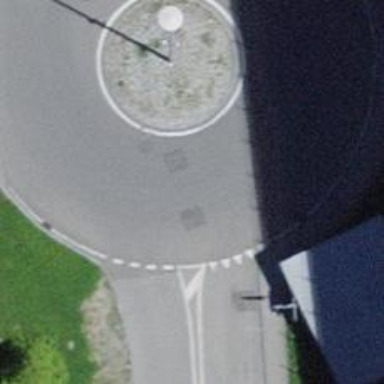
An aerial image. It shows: Roundabout with service parking aisle.